Current action and preconditions to check: trajectory_clear

Your task: For each precondition in the list above, predict whether it will hold at this action.

Consider the current scene as observed from the mobile robot's camera, and analyze the predicted future states of all dynamic agents (e.g., people, animals, vehicles, or any moving entities) within the NEXT SECOND.

IMPORTANT: Only answer "very likely" if you are absolutely certain—based on strong, clear evidence—that a dynamic agent will violate the precondition in the predicted future state. Do NOT answer "very likely" for unlikely, ambiguous, or low-probability risks.

Ask yourself for each precondition: Is there a high probability, with clear and convincing evidence, that the predicted future states of any dynamic agent will interfere with the predicted future state of the currently executing action within the NEXT SECOND, causing that precondition to fail?

Assess the risk level based on these predictions. Use "likely" or "very likely" if motions create a clear risk of interference.

Use "neutral" or "improbable" if agents are nearby but their predicted paths are clearly diverging or non-conflicting.

Failure Risk Categories: "very improbable", "improbable", "neutral", "likely", "very likely"

Answer Format: Output ONLY the probability_of_failure value from these categories: "very improbable", "improbable", "neutral", "likely", "very likely"

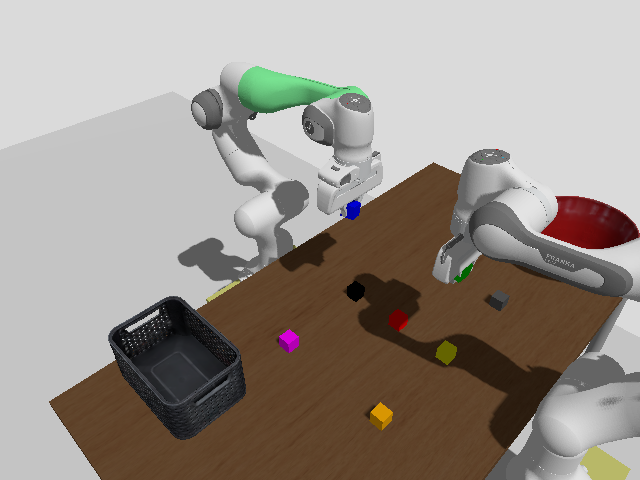

Answer: improbable